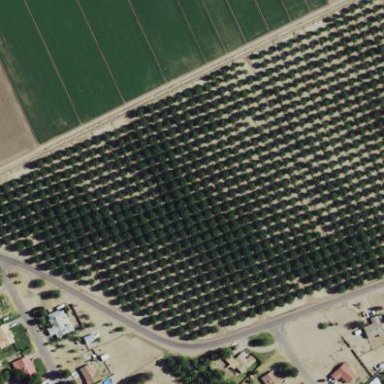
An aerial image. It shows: Orchard.